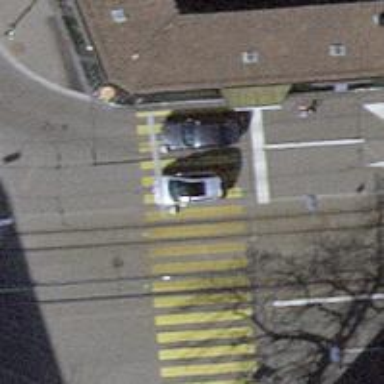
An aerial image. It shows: Zebra crossing with traffic signals.